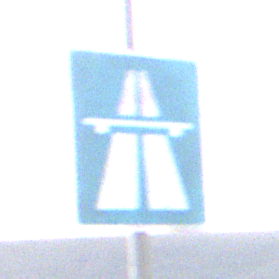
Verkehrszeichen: Autobahn
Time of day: SunriseSunset
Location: Outdoor (RoadRail)
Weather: PartlyCloudy
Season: NotSpecified
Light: Natural